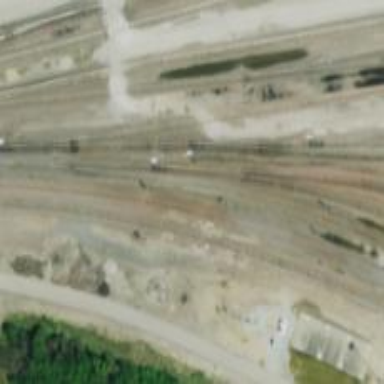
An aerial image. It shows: Railway signal.